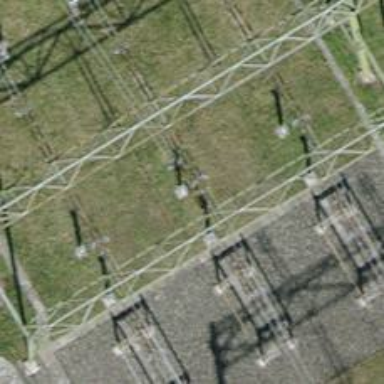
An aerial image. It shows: Power line in the image.